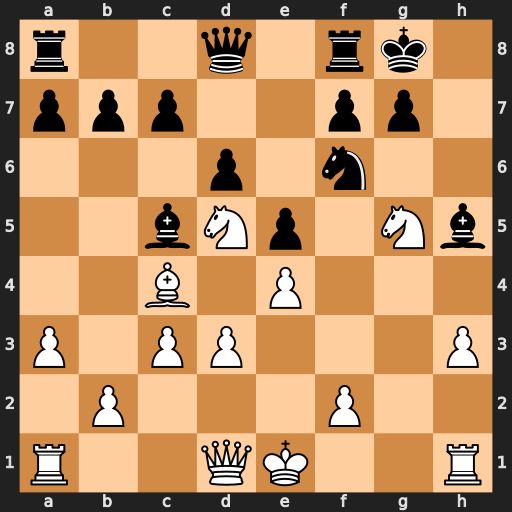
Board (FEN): r2q1rk1/ppp2pp1/3p1n2/2bNp1Nb/2B1P3/P1PP3P/1P3P2/R2QK2R
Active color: w
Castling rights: KQ
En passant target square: -
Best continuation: Nxf6+ Qxf6 Qxh5